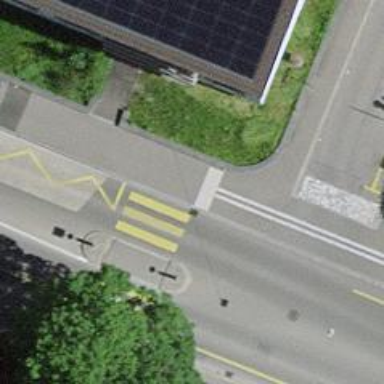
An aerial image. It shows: Uncontrolled zebra crossing with central island.